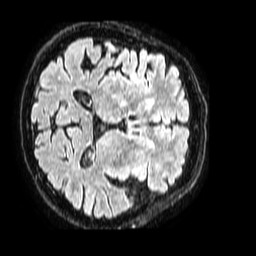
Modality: FLAIR
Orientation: axial
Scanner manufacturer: philips
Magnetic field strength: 1.5 T
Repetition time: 4.8 s
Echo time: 0.3 s